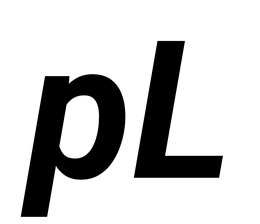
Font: Roboto-Italic_Bold_Italic